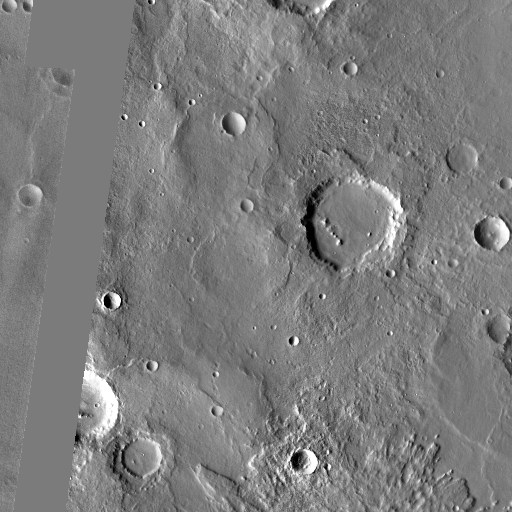
Crater classes present: Background, Other, Layered, Buried, Secondary